Question: I'm using facebook new sdk 3.11 for posting links and images to friends wall through fbwebdialog.I'm getting the following error when giving link parameter.(As in the screen shot below)

I'm using Xcode 5 and my code is below
'''
NSMutableDictionary *params1 = [NSMutableDictionary dictionaryWithObjectsAndKeys: @"TESTING PURPOSE", @"name",@"545268428900714",@"app_id",fid,@"to",@"http://www.google.com",@"link", nil];
[FBWebDialogs presentFeedDialogModallyWithSession:nil parameters:params1 handler:
^(FBWebDialogResult result, NSURL *resultURL, NSError *error)
{
NSLog(@"result ======%@",resultURL);
if (error)
{
NSLog(@"error ======%@",error);
}
else
{
if (result == FBWebDialogResultDialogNotCompleted)
{
NSLog(@"User canceled story publishing.");
}
else
{
NSDictionary *urlParams = [self parseURLParams:[resultURL query]];
if (![urlParams valueForKey:@"post_id"])
{
NSLog(@"User canceled story publishing.");
}
else
{
// [FBSession.activeSession close];
//[FBSession.activeSession closeAndClearTokenInformation];
double delayInSeconds = 0.5;
dispatch_time_t popTime = dispatch_time(DISPATCH_TIME_NOW, (int64_t)(delayInSeconds * NSEC_PER_SEC));
dispatch_after(popTime, dispatch_get_main_queue(), ^(void){
UIAlertView *alertView = [[UIAlertView alloc] initWithTitle:@"Thank You!" message:[NSString stringWithFormat:@"Your Post has been Posted to your friends wall!"] delegate:self cancelButtonTitle:@"OK" otherButtonTitles:nil];
[alertView show];
});
}
}
}
}];
'''
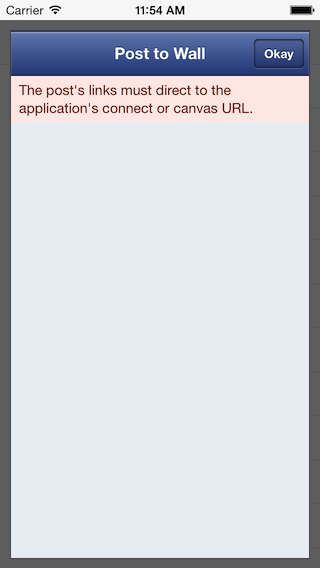
Answer: This error happens as the selected app would be Graph explorer and its canvas/site url is not pointing to your site.
This answer from the <URL> :
'Go to the Facebook App. Edit its settings. On the Advanced settings page, disable the "Stream post URL security" option.'
refer <URL> SO question.